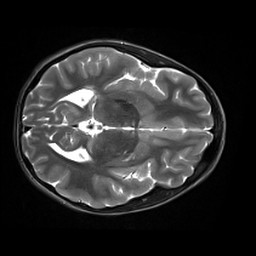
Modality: T2w
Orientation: axial
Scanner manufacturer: siemens
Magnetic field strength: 3 T
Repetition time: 9 s
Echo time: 0.115 s